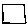
Label: square